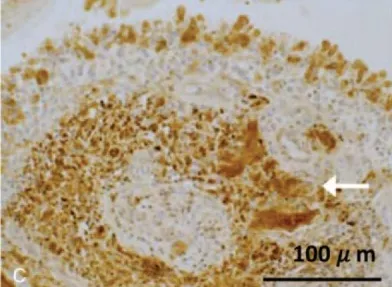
Histological images of synovium samples of the case. (C) beta2-MG deposition of synovial tissue by immunohistochemistry. Browny staining showed deposition of beta2-MG (x200). Beta2-MG = beta2-microglobulin.
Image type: pathology (immunostaining)